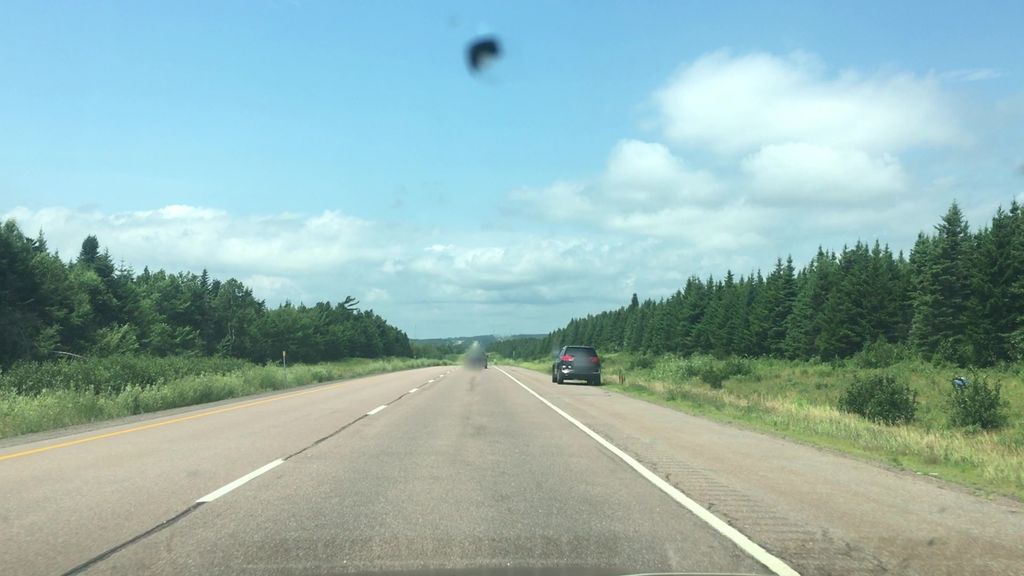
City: charlottetown